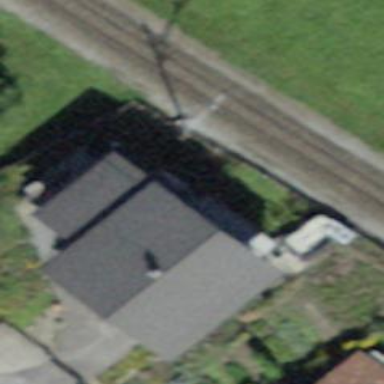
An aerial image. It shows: Simple house.